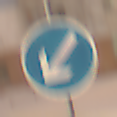
Verkehrszeichen: VorgeschriebeneVorbeifahrtLinks
Umgebung: Outdoor, Urban
Tageszeit: Night
Wetter: Overcast
Licht: Artificial
Jahreszeit: Winter
Kontrast: MediumContrast